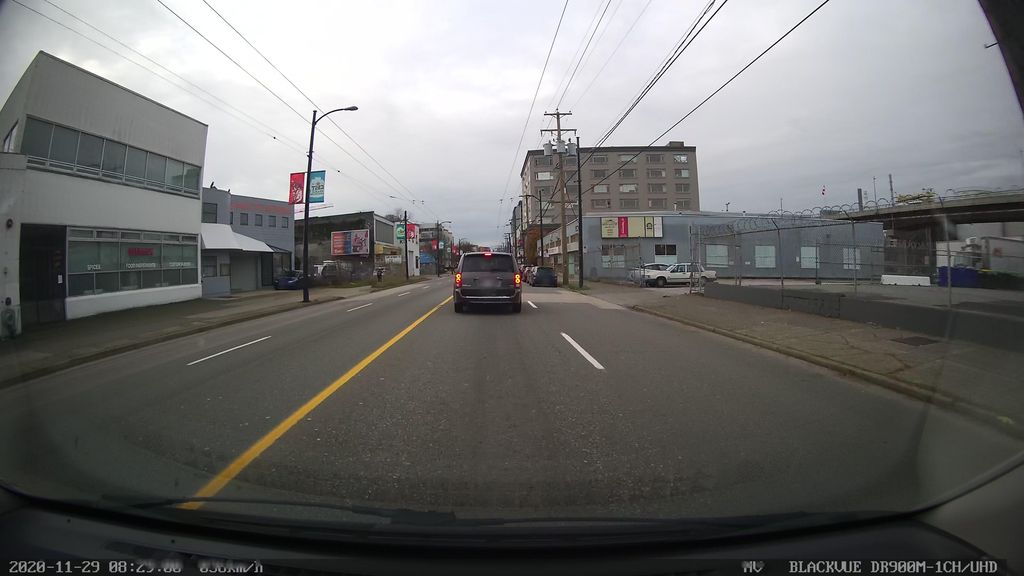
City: vancouver